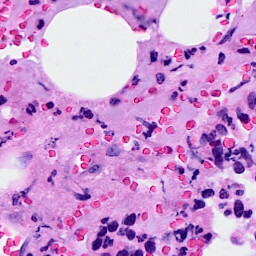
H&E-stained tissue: Breast